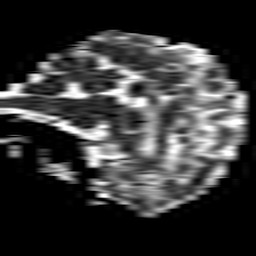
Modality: ADC
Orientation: sagittal
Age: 48
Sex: male
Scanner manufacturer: philips
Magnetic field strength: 1.5 T
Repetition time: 3.403 s
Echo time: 0.06922 s